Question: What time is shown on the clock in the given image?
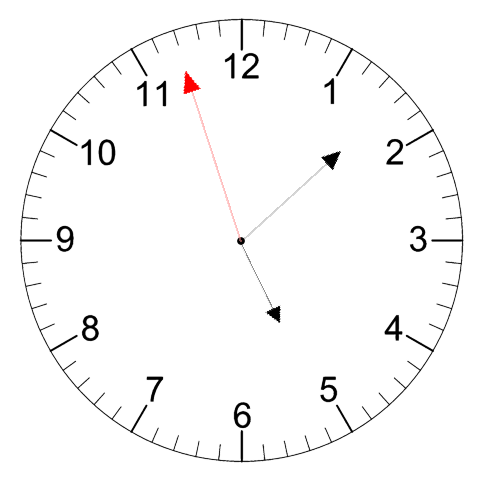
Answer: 05:07:57